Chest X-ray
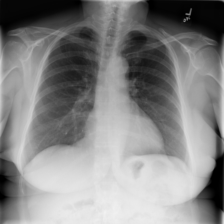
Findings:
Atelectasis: negative
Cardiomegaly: negative
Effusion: negative
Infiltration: positive
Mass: negative
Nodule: negative
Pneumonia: negative
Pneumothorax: negative
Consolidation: negative
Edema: negative
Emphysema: negative
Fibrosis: negative
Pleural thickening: negative
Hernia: negative